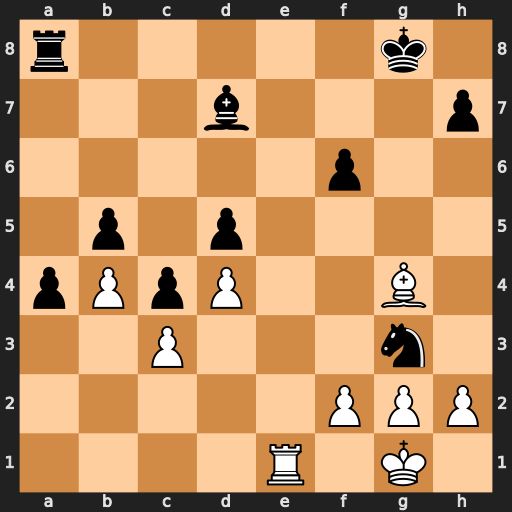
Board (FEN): r5k1/3b3p/5p2/1p1p4/pPpP2B1/2P3n1/5PPP/4R1K1
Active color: w
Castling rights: -
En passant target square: -
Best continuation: Bxd7 Ne4 Be6+ Kf8 Bxd5